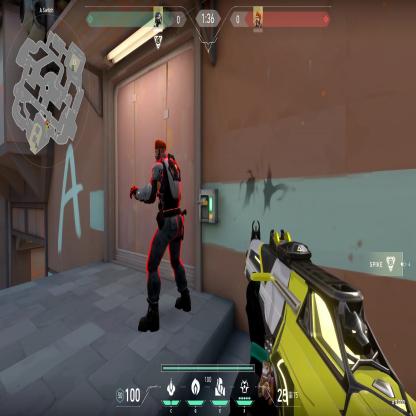
Label: enemy